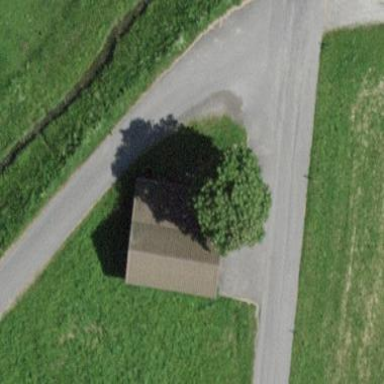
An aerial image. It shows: Farm auxiliary building.